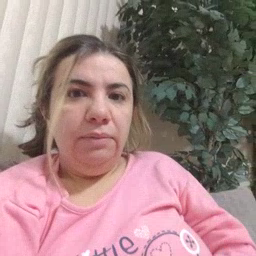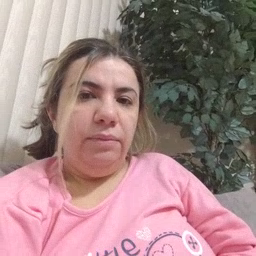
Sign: now